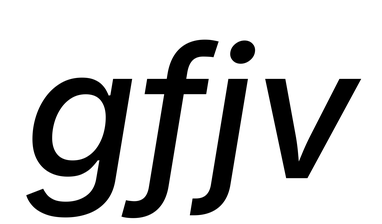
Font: Inter-Italic_Medium_Italic